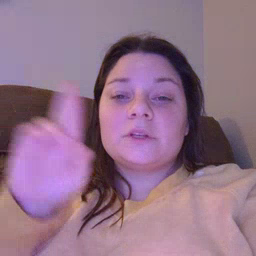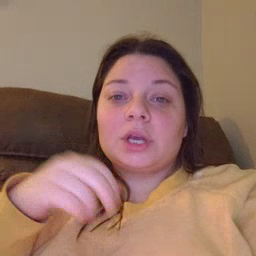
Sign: refrigerator